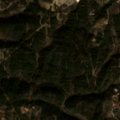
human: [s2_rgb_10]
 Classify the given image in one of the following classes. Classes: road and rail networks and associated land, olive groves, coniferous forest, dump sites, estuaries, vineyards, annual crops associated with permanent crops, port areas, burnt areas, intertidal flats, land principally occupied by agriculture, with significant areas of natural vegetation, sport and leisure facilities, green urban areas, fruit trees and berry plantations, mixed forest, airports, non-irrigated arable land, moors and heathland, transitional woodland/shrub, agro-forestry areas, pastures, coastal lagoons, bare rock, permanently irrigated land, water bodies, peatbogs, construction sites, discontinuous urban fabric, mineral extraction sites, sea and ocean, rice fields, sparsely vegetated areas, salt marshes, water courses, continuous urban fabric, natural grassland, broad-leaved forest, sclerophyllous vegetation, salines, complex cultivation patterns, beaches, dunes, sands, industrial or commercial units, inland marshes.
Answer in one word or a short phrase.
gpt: complex cultivation patterns, land principally occupied by agriculture, with significant areas of natural vegetation, coniferous forest, transitional woodland/shrub